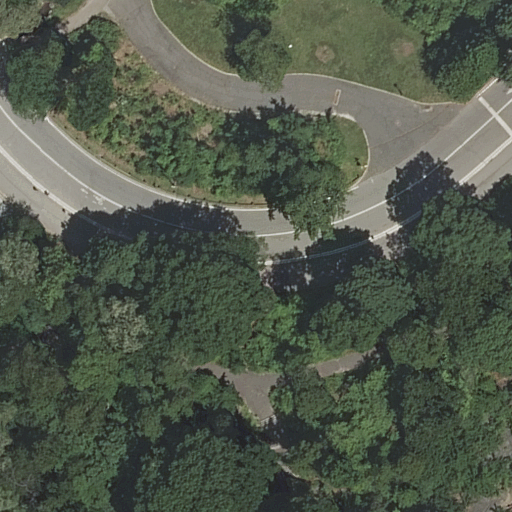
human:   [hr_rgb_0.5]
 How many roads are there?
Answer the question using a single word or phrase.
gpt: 10

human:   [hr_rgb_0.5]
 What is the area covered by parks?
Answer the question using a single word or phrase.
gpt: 10633m2

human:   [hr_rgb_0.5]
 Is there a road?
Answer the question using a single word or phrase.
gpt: yes

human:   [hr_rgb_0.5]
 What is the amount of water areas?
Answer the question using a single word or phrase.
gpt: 0

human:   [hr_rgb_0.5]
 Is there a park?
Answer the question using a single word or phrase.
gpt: yes

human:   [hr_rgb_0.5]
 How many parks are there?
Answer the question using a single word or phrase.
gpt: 1

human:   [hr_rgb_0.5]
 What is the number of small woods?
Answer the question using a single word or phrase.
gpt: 0

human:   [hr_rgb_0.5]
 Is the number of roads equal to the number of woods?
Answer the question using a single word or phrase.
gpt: no

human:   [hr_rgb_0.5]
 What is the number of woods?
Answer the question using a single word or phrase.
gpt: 1

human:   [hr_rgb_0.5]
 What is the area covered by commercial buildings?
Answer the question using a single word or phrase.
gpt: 0m2

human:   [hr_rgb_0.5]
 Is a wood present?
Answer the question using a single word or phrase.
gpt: yes

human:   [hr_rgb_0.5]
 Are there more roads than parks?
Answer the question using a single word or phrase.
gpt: yes

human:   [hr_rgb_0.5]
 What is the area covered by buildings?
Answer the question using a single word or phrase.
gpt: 0m2

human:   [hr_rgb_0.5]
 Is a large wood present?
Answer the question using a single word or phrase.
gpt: yes

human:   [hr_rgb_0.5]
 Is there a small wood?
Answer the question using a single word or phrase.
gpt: no

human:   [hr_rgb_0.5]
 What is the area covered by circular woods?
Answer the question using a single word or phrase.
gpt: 0m2

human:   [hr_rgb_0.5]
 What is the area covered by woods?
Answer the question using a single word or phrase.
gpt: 9790m2

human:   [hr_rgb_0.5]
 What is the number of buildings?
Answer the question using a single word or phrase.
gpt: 0

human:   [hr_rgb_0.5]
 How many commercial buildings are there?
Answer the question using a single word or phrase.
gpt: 0

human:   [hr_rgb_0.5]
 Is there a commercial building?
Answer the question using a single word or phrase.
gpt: no

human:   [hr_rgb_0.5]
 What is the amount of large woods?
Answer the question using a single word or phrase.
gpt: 1

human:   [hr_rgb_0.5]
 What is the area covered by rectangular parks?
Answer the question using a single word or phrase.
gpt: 10633m2

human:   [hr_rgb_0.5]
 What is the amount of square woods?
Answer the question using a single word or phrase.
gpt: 0

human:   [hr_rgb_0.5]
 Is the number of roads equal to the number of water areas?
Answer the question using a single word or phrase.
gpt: no

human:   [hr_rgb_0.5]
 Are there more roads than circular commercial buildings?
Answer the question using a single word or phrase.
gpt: yes

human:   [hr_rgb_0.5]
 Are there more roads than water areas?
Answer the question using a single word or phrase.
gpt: yes

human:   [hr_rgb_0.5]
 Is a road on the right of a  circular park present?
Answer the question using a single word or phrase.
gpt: no

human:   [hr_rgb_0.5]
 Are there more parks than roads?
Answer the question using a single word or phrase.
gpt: no

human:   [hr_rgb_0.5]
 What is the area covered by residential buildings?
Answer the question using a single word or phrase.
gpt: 0m2

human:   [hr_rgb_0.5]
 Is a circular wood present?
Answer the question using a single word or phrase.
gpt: no

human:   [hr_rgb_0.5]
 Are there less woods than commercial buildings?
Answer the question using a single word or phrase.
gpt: no

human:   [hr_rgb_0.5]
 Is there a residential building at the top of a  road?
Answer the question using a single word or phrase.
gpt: no

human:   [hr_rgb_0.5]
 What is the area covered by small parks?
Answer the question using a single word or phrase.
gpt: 0m2

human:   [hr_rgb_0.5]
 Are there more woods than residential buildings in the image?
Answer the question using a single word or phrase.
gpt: yes

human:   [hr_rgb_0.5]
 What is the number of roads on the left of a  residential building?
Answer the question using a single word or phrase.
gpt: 0

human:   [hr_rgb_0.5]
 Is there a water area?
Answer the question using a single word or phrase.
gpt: no

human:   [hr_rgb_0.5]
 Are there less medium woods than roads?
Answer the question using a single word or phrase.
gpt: yes

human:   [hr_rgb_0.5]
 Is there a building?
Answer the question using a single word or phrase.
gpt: no

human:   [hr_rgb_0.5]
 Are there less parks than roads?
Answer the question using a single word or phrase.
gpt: yes

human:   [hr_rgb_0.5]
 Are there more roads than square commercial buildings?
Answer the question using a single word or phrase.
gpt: yes

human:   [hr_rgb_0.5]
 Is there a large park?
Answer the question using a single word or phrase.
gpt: yes

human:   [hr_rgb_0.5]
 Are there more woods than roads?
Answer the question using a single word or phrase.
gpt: no

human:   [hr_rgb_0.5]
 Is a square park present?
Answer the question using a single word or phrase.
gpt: no

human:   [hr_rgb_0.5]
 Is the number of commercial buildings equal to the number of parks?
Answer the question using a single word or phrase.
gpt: no

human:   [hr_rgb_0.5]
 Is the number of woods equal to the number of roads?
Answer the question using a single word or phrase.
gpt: no

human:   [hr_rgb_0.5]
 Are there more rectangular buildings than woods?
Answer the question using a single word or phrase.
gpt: no

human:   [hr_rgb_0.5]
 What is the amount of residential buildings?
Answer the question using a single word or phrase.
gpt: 0

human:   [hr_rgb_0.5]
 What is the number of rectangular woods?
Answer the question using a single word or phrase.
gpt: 0

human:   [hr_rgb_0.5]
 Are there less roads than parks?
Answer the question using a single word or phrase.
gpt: no

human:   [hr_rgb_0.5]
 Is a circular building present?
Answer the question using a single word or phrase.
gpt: no

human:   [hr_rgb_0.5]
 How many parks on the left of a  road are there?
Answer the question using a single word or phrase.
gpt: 0

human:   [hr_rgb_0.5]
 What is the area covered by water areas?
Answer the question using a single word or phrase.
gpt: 0m2

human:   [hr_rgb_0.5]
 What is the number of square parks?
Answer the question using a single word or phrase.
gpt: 0

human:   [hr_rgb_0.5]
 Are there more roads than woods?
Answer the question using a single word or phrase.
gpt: yes

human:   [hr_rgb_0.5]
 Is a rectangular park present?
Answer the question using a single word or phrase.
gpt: yes

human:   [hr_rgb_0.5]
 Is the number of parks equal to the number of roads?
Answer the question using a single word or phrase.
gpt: no

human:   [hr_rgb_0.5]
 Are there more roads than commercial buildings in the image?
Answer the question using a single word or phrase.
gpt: yes

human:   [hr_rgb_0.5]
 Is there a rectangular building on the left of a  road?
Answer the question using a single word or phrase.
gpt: no

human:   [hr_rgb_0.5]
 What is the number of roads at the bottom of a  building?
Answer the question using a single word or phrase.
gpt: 0

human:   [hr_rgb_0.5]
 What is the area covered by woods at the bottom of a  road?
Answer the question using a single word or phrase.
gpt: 0m2

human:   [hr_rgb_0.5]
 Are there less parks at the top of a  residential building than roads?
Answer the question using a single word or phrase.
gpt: yes

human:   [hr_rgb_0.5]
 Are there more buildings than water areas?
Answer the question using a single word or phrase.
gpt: no

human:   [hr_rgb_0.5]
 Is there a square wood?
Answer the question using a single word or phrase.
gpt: no

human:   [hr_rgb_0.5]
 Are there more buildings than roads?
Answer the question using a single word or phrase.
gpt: no